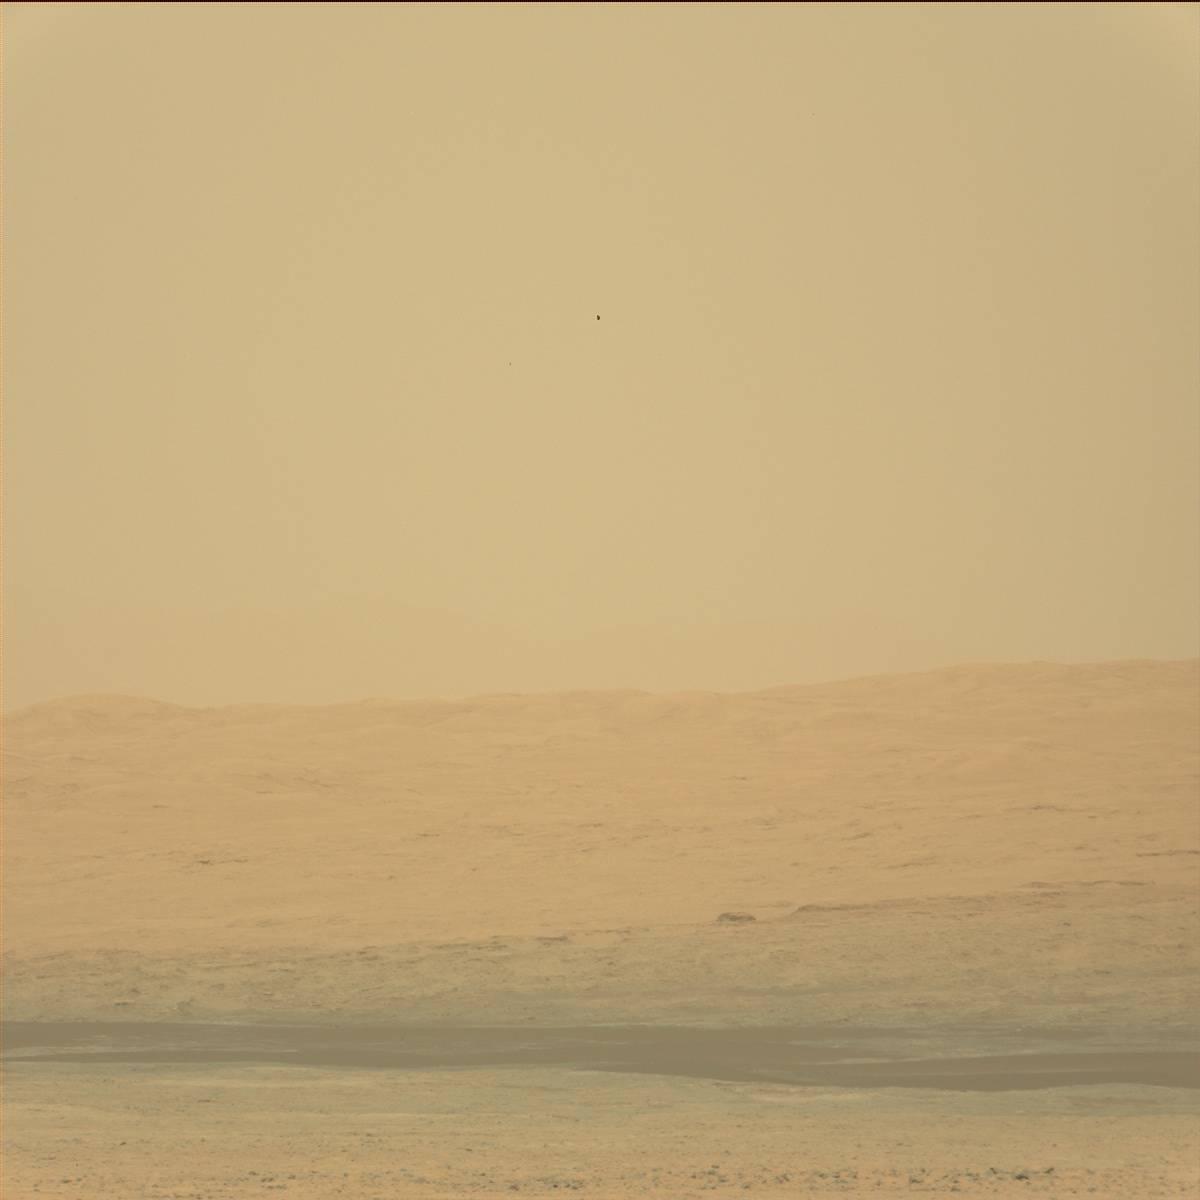
Terrain classes present: Bedrock, Ridge, Sand / Soil, Sky